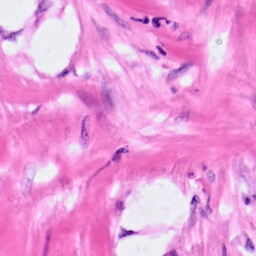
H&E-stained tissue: Pancreatic